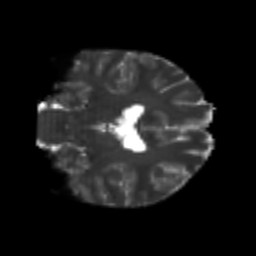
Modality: T2w
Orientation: coronal
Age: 23
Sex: male
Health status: healthy
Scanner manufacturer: philips
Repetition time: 7.388 s
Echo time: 0.08599 s